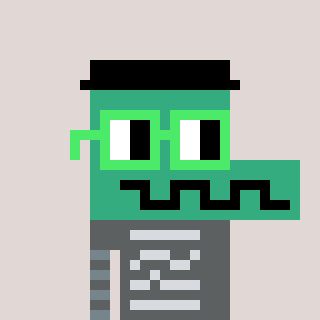
a pixel art character with square light green glasses, a crocodile-shaped head and a orange-colored body on a warm background